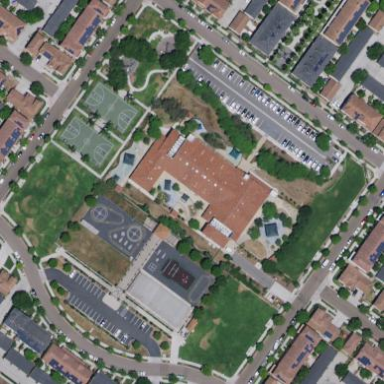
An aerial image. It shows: Kindergarten.